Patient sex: F
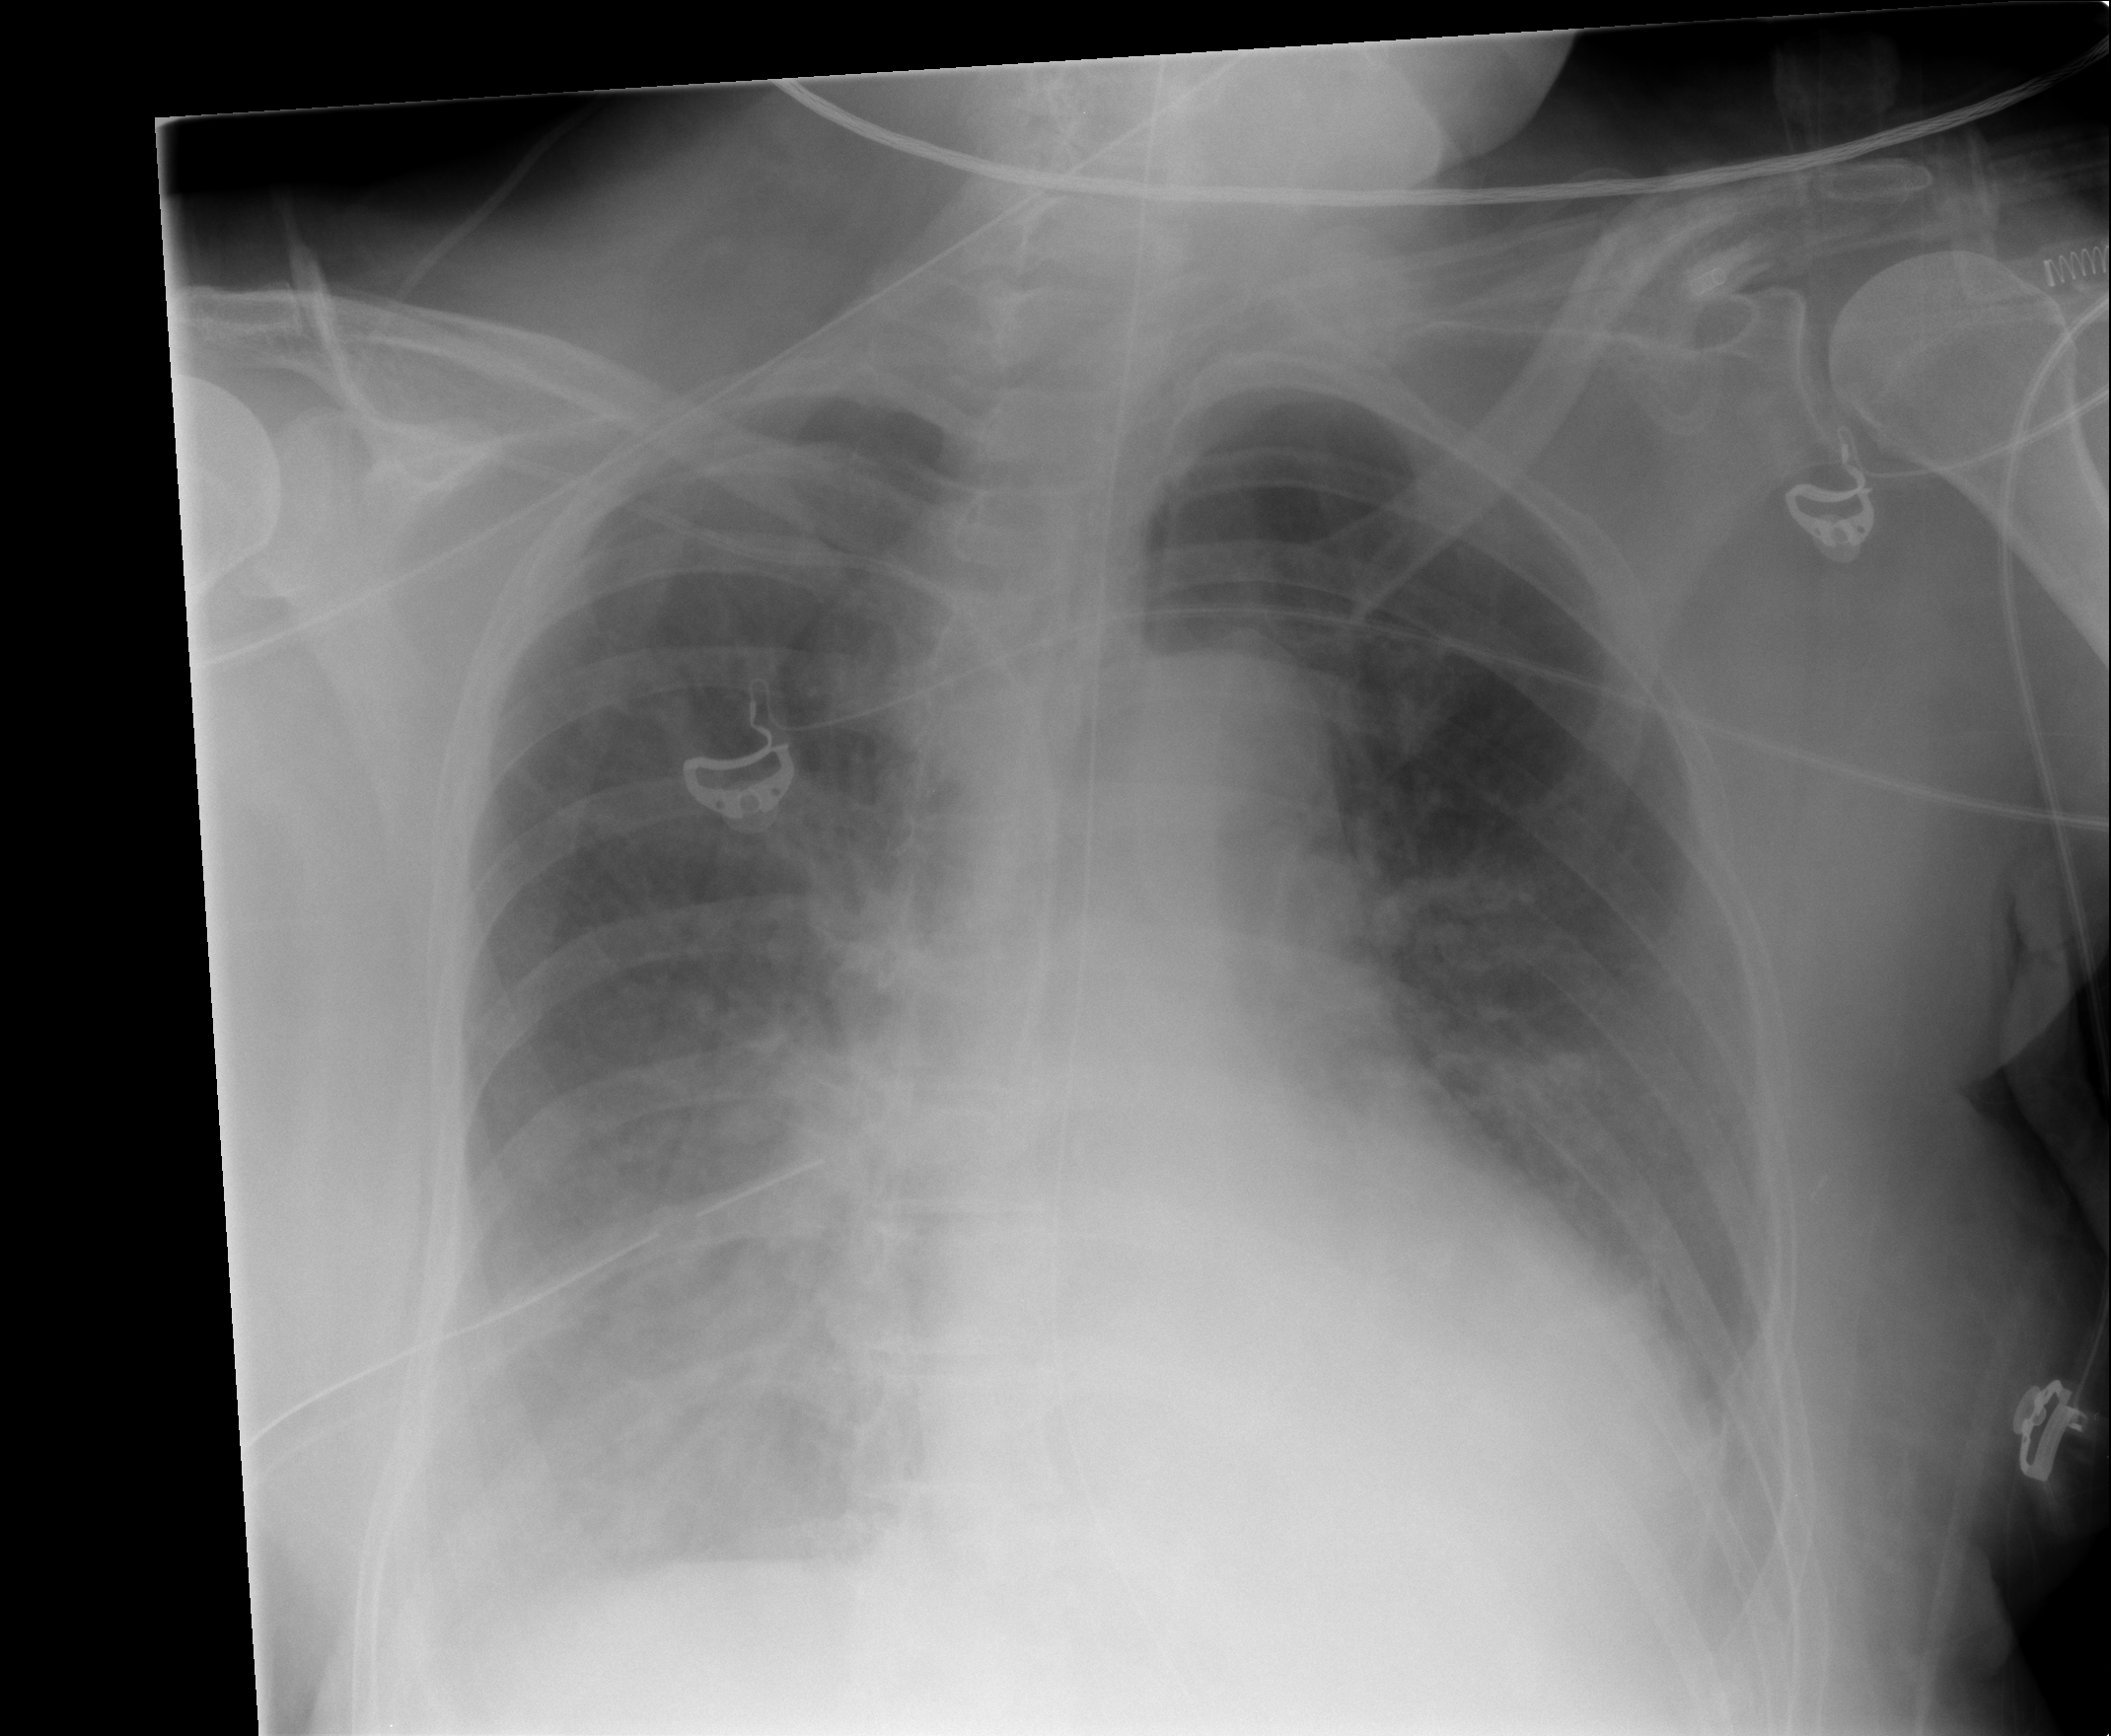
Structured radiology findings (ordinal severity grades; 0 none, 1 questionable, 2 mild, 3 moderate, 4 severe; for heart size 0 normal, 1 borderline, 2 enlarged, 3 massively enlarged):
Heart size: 0
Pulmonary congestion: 0
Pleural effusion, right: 1
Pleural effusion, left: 2
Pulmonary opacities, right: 0
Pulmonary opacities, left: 0
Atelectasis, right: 2
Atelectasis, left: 2